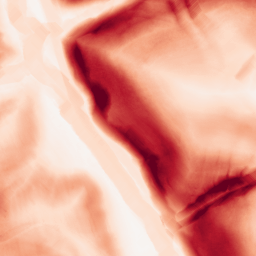
Category: morphological
Decomposition family: morphological_gradient
Decomposition parameters: size: 10
shape: diamond
Upsampling method: bspline
Upsampling parameters: scale: 8
Upsampling scale: 8